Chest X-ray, PA view. Patient: 35 years old, sex M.
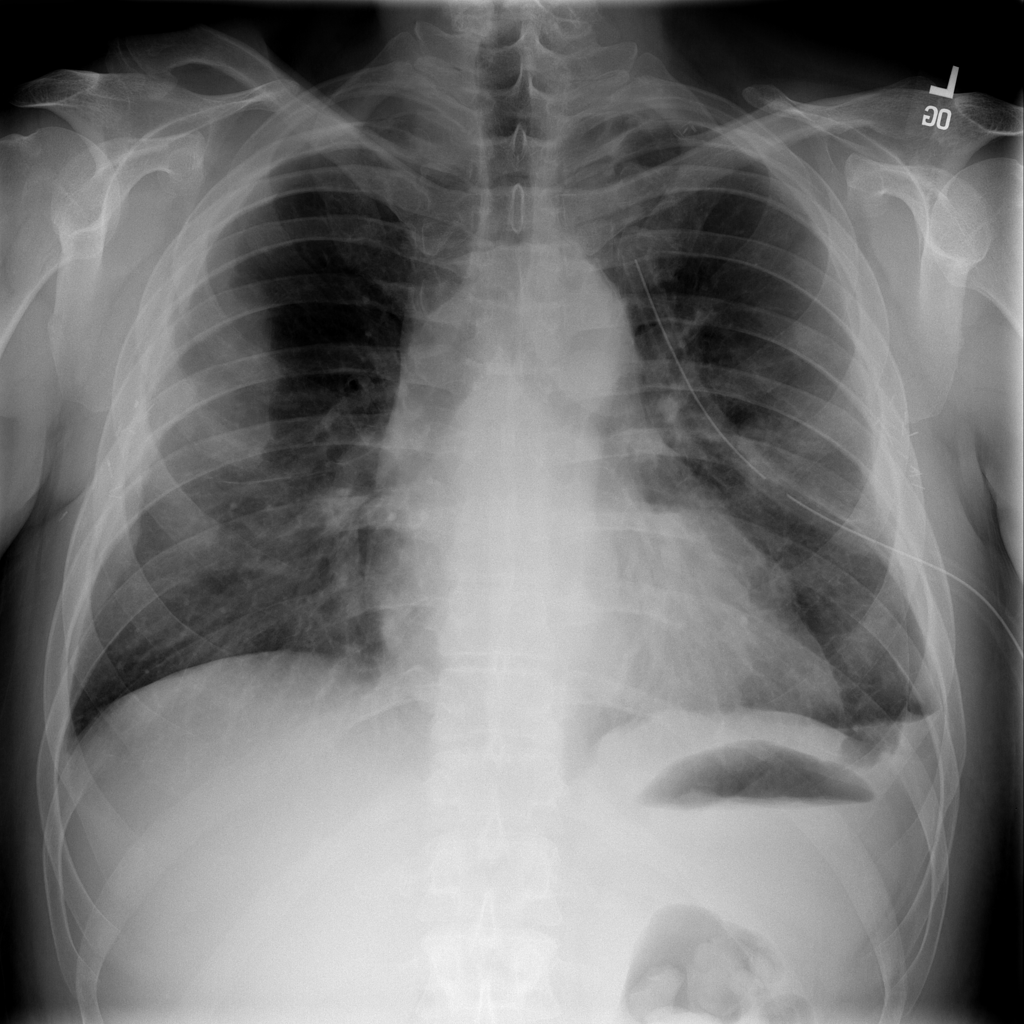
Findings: Mass